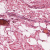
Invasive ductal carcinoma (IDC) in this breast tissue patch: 0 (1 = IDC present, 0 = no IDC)